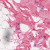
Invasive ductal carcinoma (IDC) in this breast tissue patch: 0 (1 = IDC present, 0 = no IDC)